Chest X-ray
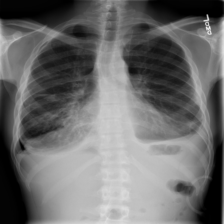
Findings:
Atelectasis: negative
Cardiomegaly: negative
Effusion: positive
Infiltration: negative
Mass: negative
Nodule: negative
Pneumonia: negative
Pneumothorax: negative
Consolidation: negative
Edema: negative
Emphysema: negative
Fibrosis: negative
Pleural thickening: negative
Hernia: negative